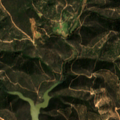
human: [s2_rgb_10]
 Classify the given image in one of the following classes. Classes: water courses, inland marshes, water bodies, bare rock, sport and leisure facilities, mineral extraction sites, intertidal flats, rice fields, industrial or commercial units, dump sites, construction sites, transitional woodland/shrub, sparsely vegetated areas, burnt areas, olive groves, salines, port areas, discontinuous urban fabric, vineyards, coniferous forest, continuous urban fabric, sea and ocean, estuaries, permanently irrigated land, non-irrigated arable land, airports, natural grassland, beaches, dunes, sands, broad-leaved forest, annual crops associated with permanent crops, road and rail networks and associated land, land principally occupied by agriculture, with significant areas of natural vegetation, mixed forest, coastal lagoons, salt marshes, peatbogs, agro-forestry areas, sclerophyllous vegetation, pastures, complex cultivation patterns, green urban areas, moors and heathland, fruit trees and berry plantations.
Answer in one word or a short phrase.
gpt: sclerophyllous vegetation, transitional woodland/shrub, water bodies